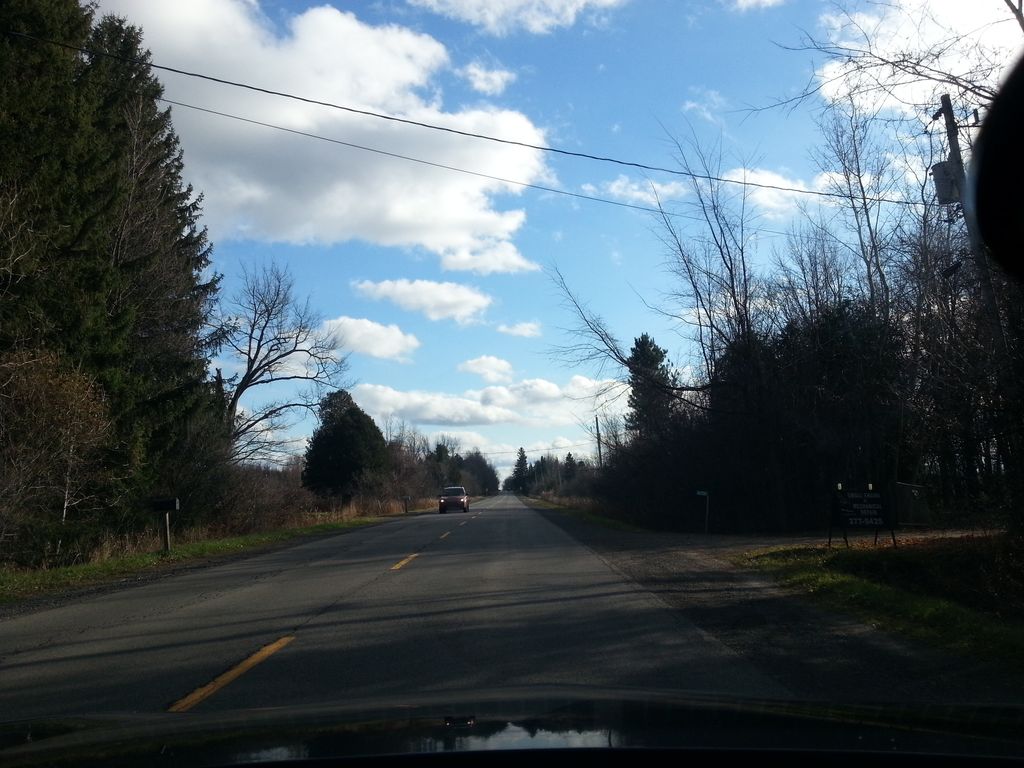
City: ottawa-gatineau